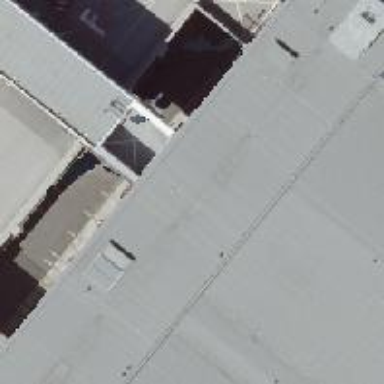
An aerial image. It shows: Part of building.